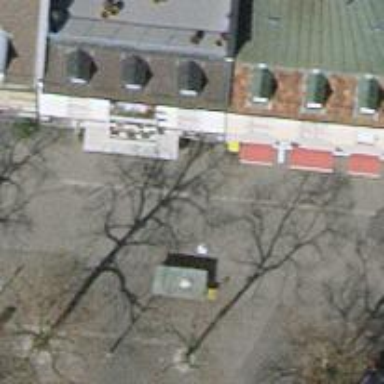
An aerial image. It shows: Post box is visible.